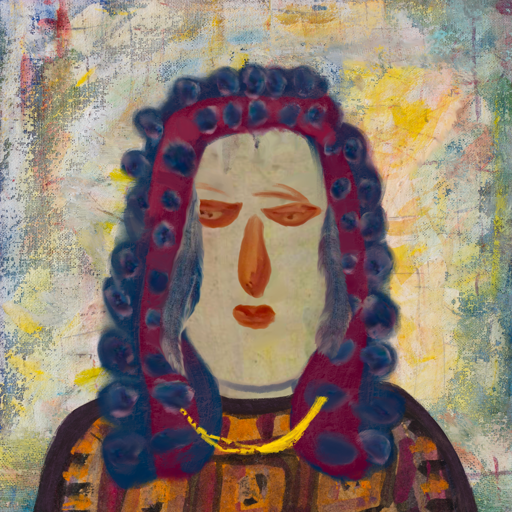
Background: Irani, Head And Neck Front: Hill_Girl, Face Front: Pious_Lady, Bust: Doll, Hair Front: Hill_Girl, Head Accessory: Blank, Second Necklace: Blank, Necklace: Irani_1, Baby: Blank